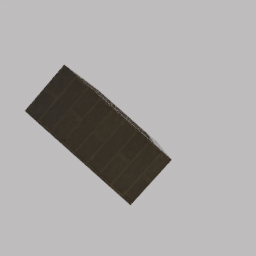
Label: appliances